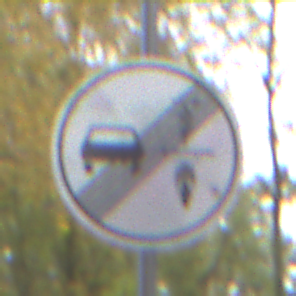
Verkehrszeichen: EndeVerbotUeberholenEinspurigeFahrzeuge
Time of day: MorningAfternoon
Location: Outdoor (Urban)
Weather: PartlyCloudy
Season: NotSpecified
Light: Natural